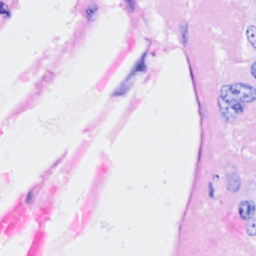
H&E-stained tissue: Breast